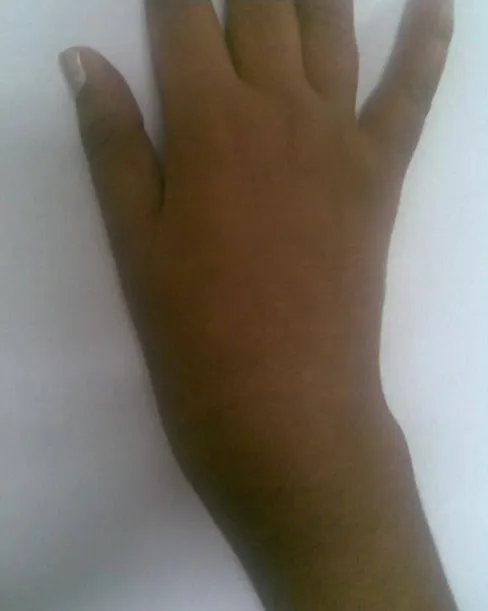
Front view of a tumefaction of the right wrist in a Moroccan patient with an osteoblastoma of scaphoid of the carpus.
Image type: medical_photograph (skin_photograph)